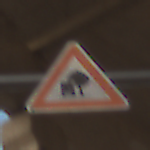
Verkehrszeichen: UnzureichendesLichtraumprofil
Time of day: SunriseSunset
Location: Roofed (Suburban)
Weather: Clear
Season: NotSpecified
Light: Natural